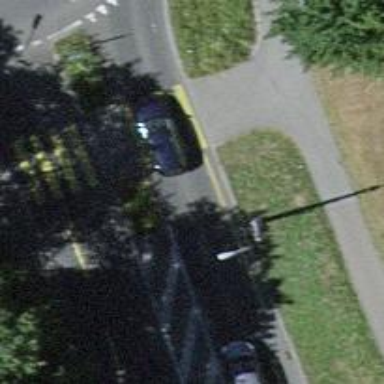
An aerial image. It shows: Kerb barrier.